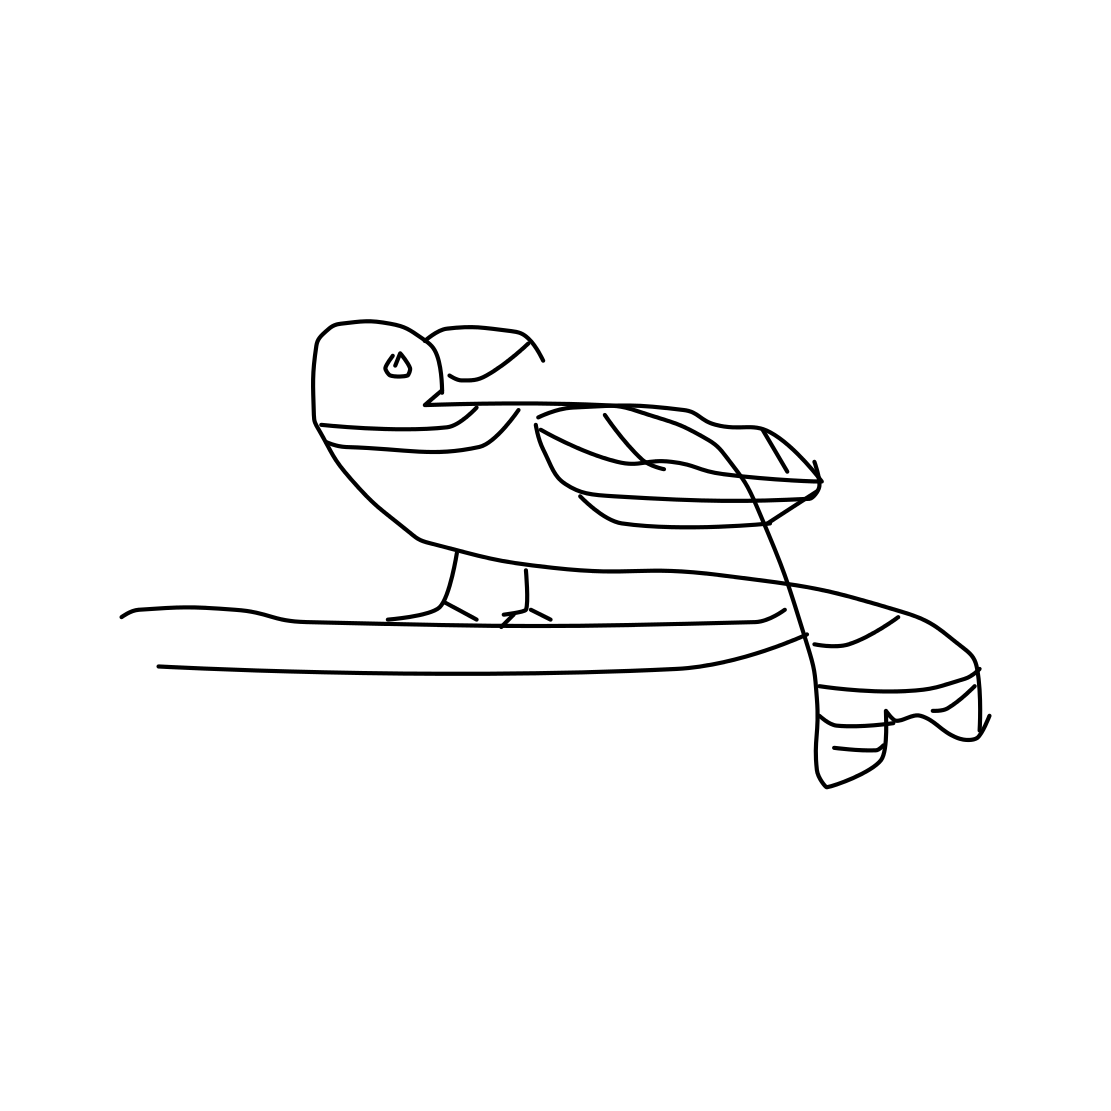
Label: parrot